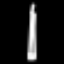
Label: pencil